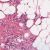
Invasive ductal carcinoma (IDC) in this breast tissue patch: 1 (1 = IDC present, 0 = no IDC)